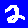
Digit: 2